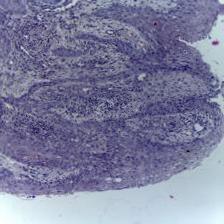
Diagnosis: OSCC